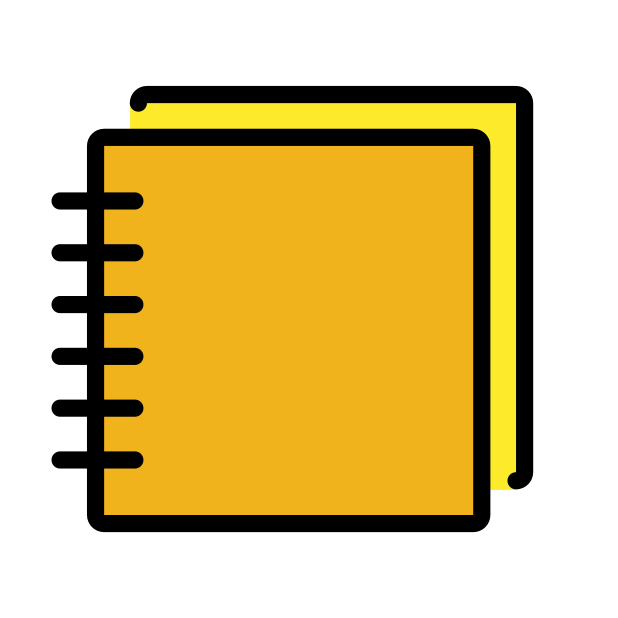
ledger